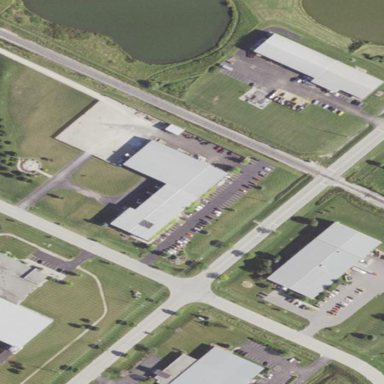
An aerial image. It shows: Industrial building.